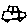
Label: car